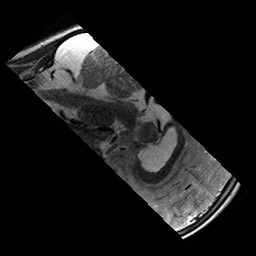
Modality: T2w
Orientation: sagittal
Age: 11
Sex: male
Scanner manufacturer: siemens
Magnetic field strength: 3 T
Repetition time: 9.23 s
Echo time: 0.067 s